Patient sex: F
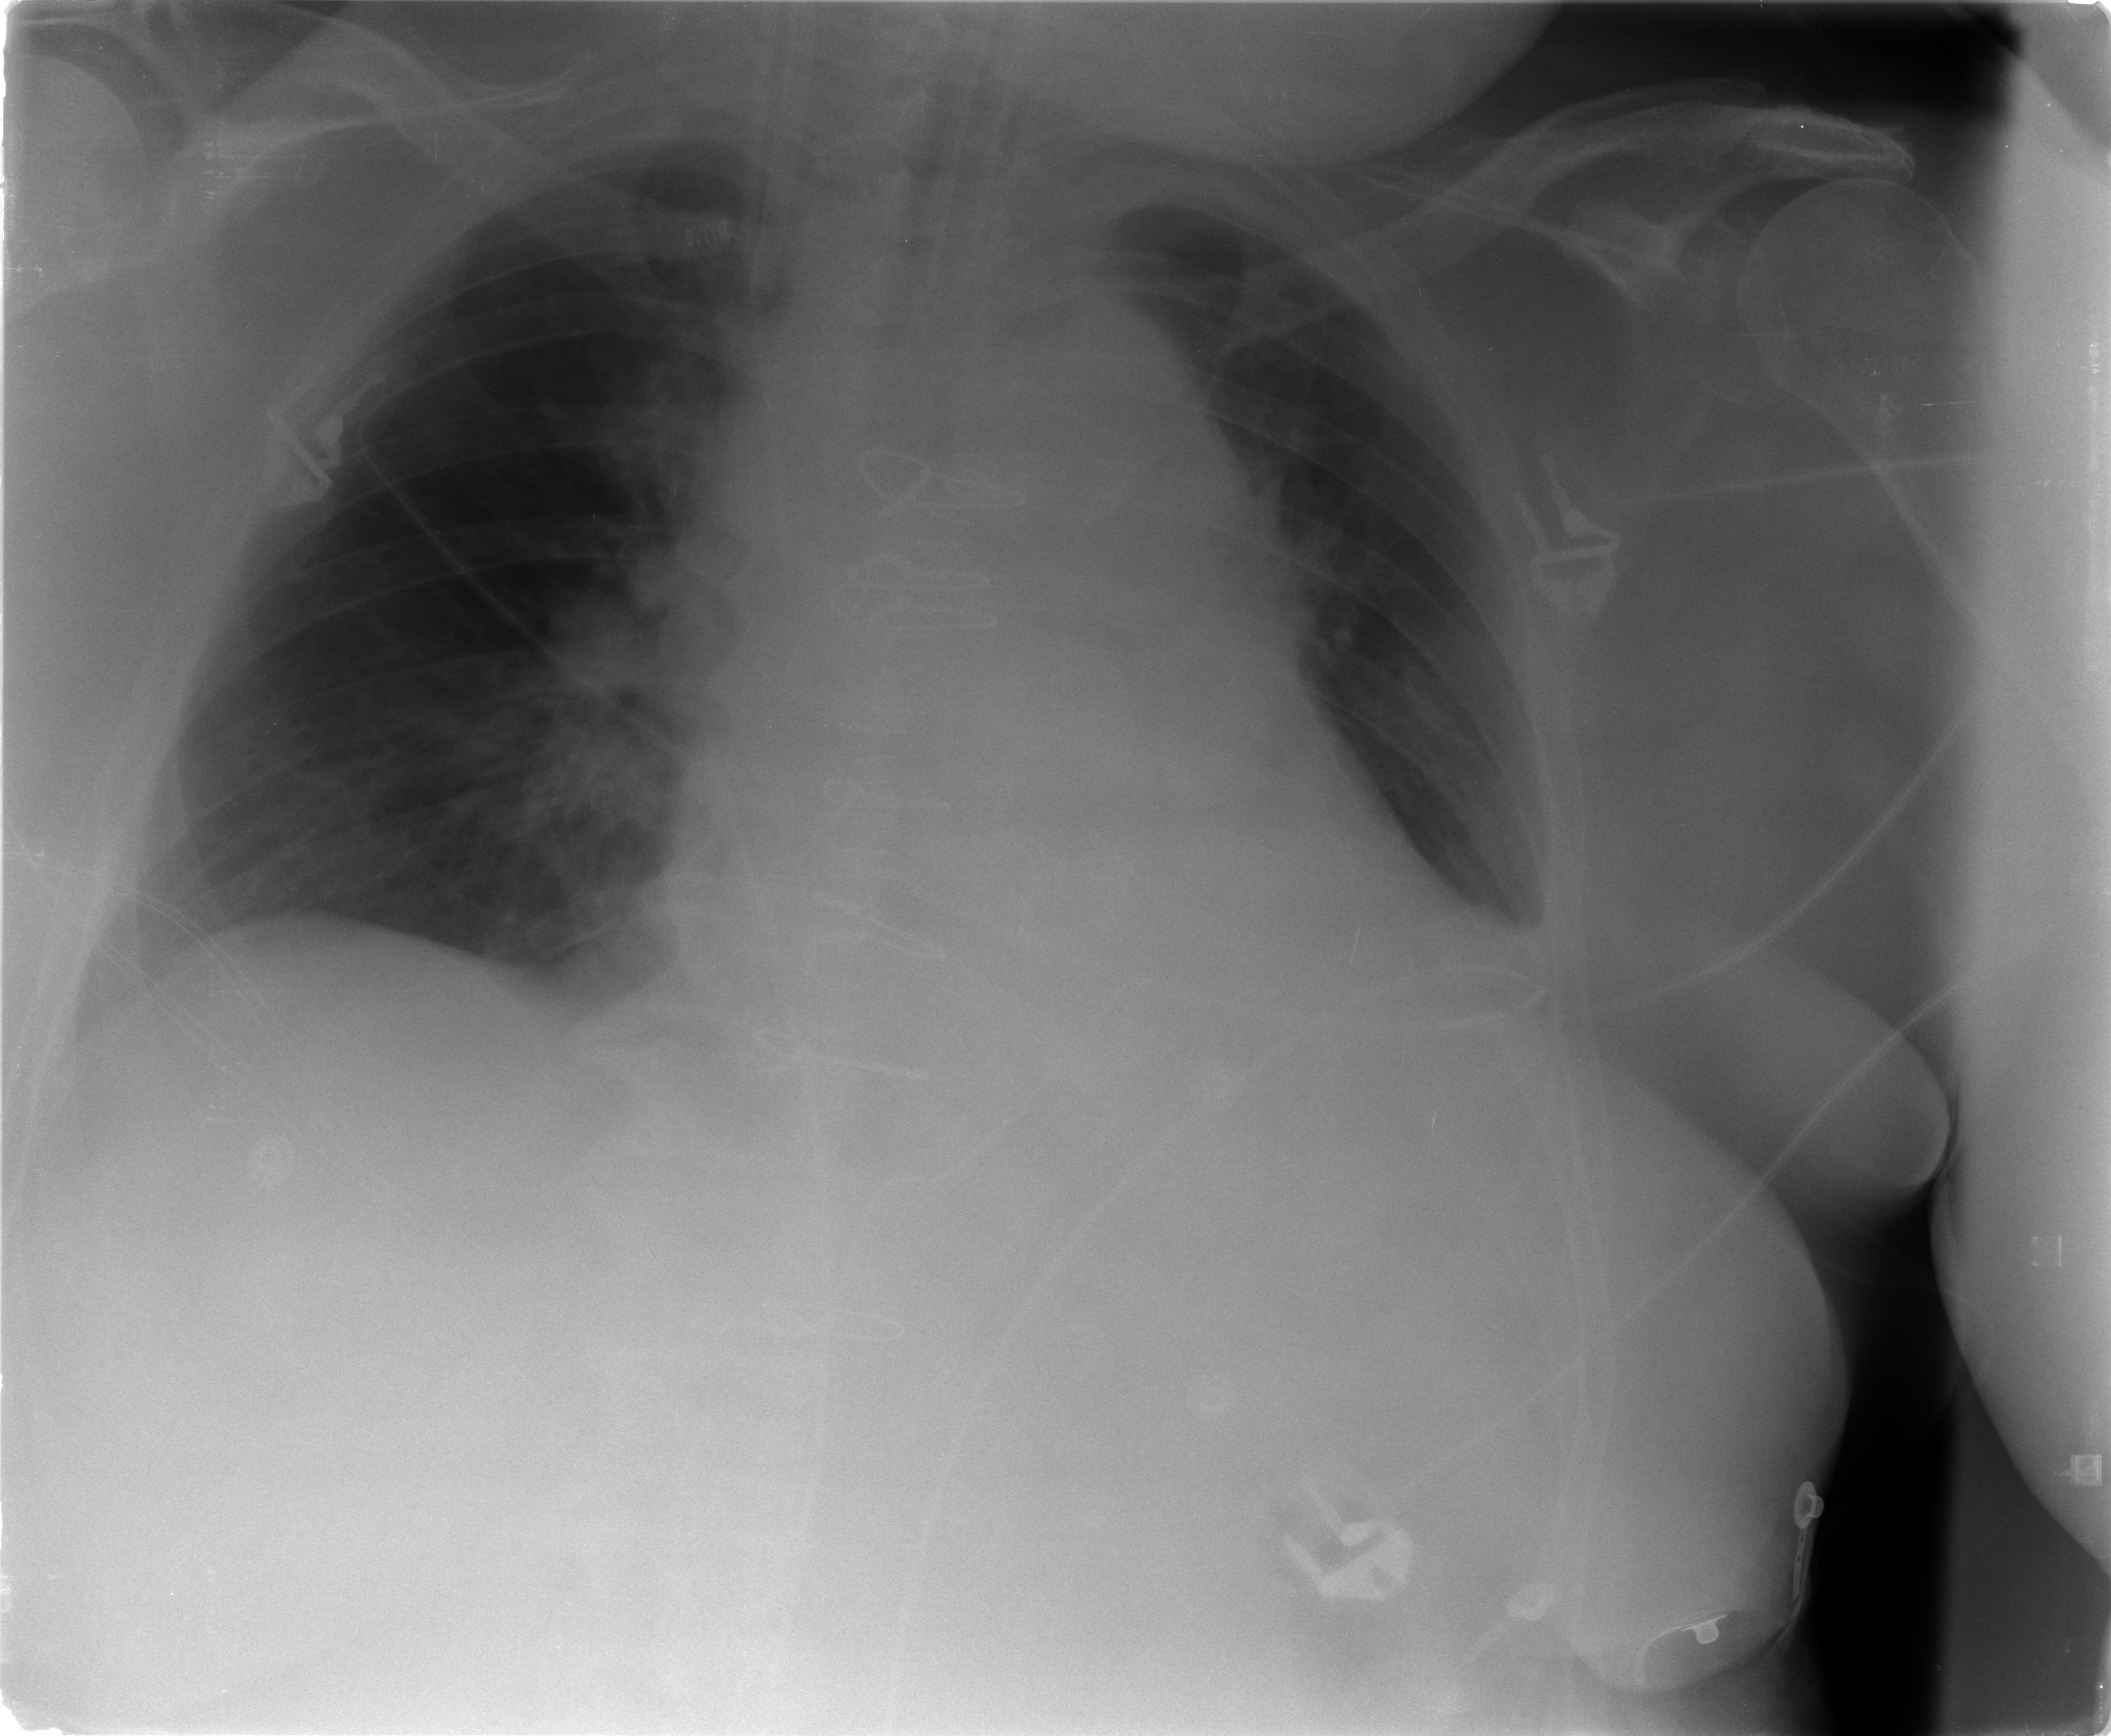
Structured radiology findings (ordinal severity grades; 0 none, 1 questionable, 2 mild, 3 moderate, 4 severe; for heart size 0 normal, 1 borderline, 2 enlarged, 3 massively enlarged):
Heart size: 1
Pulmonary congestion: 2
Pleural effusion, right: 0
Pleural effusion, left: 2
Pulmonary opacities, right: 0
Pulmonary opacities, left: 0
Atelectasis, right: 0
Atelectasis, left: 0